Question: I am having some problems getting the height of the top JPanel (this is essentially the top-most parent JPanel) to resize to the height of its child JPanel. As a result, when I place the top JPanel into a grid layout, there is extra gap below the child JPanel that is being occupied by the parent JPanel. What I want to do is to eliminate this gap such that the size of the top JPanel will be the same size as the child JPanel.
Essentially, the parent JPanel is a class that extends JPanel. I've tried to resize it to the size of the child JPanel using the size of the child JPanel, but the results are still the same.
'''
this.setSize(childJPanel.getSize());
'''
To clarify, I've used the Matisse visual editor to edit this top JPanel (set to GroupLayout), and I am placing this top JPanel into another JPanel with a GridLayout.
How to force top JPanel to resize to the height of its child JPanel?
CODE:
'''
/*
* To change this template, choose Tools | Templates
* and open the template in the editor.
*/
package helloworld;
/**
*
* @author Justin
*/
public class FooPanel extends javax.swing.JPanel {
/**
* Creates new form NewJPanel
*/
public FooPanel() {
initComponents();
}
/**
* This method is called from within the constructor to initialize the form.
* WARNING: Do NOT modify this code. The content of this method is always
* regenerated by the Form Editor.
*/
@SuppressWarnings("unchecked")
// <editor-fold defaultstate="collapsed" desc="Generated Code">
private void initComponents() {
jPanel1 = new javax.swing.JPanel();
jLabel2 = new javax.swing.JLabel();
jPanel1.setBorder(javax.swing.BorderFactory.createLineBorder(new java.awt.Color(0, 0, 0)));
jLabel2.setText("HELLOWORLD");
javax.swing.GroupLayout jPanel1Layout = new javax.swing.GroupLayout(jPanel1);
jPanel1.setLayout(jPanel1Layout);
jPanel1Layout.setHorizontalGroup(
jPanel1Layout.createParallelGroup(javax.swing.GroupLayout.Alignment.LEADING)
.addGroup(jPanel1Layout.createSequentialGroup()
.addContainerGap()
.addComponent(jLabel2)
.addContainerGap(122, Short.MAX_VALUE))
);
jPanel1Layout.setVerticalGroup(
jPanel1Layout.createParallelGroup(javax.swing.GroupLayout.Alignment.LEADING)
.addGroup(jPanel1Layout.createSequentialGroup()
.addContainerGap()
.addComponent(jLabel2)
.addContainerGap(45, Short.MAX_VALUE))
);
javax.swing.GroupLayout layout = new javax.swing.GroupLayout(this);
this.setLayout(layout);
layout.setHorizontalGroup(
layout.createParallelGroup(javax.swing.GroupLayout.Alignment.LEADING)
.addComponent(jPanel1, javax.swing.GroupLayout.PREFERRED_SIZE, javax.swing.GroupLayout.DEFAULT_SIZE, javax.swing.GroupLayout.PREFERRED_SIZE)
);
layout.setVerticalGroup(
layout.createParallelGroup(javax.swing.GroupLayout.Alignment.LEADING)
.addComponent(jPanel1, javax.swing.GroupLayout.PREFERRED_SIZE, javax.swing.GroupLayout.DEFAULT_SIZE, javax.swing.GroupLayout.PREFERRED_SIZE)
);
}// </editor-fold>
// Variables declaration - do not modify
private javax.swing.JLabel jLabel2;
private javax.swing.JPanel jPanel1;
// End of variables declaration
}
/*
* To change this template, choose Tools | Templates
* and open the template in the editor.
*/
package helloworld;
import java.awt.GridLayout;
import javax.swing.border.EmptyBorder;
/**
*
* @author Justin
*/
public class NewJApplet extends javax.swing.JApplet {
/**
* Initializes the applet NewJApplet
*/
@Override
public void init() {
/* Set the Nimbus look and feel */
//<editor-fold defaultstate="collapsed" desc=" Look and feel setting code (optional) ">
/* If Nimbus (introduced in Java SE 6) is not available, stay with the default look and feel.
* For details see http://download.oracle.com/javase/tutorial/uiswing/lookandfeel/plaf.html
*/
try {
for (javax.swing.UIManager.LookAndFeelInfo info : javax.swing.UIManager.getInstalledLookAndFeels()) {
if ("Nimbus".equals(info.getName())) {
javax.swing.UIManager.setLookAndFeel(info.getClassName());
break;
}
}
} catch (ClassNotFoundException ex) {
java.util.logging.Logger.getLogger(NewJApplet.class.getName()).log(java.util.logging.Level.SEVERE, null, ex);
} catch (InstantiationException ex) {
java.util.logging.Logger.getLogger(NewJApplet.class.getName()).log(java.util.logging.Level.SEVERE, null, ex);
} catch (IllegalAccessException ex) {
java.util.logging.Logger.getLogger(NewJApplet.class.getName()).log(java.util.logging.Level.SEVERE, null, ex);
} catch (javax.swing.UnsupportedLookAndFeelException ex) {
java.util.logging.Logger.getLogger(NewJApplet.class.getName()).log(java.util.logging.Level.SEVERE, null, ex);
}
//</editor-fold>
/* Create and display the applet */
try {
java.awt.EventQueue.invokeAndWait(new Runnable() {
public void run() {
initComponents();
FooPanel panel1 = new FooPanel();
FooPanel panel2 = new FooPanel();
FooPanel panel3 = new FooPanel();
myPanel.setBorder(new EmptyBorder(5, 5, 5, 5) );
myPanel.setLayout(new GridLayout(0,1));
myPanel.add(panel1);
myPanel.add(panel2);
myPanel.add(panel3);
}
});
} catch (Exception ex) {
ex.printStackTrace();
}
}
/**
* This method is called from within the init() method to initialize the
* form. WARNING: Do NOT modify this code. The content of this method is
* always regenerated by the Form Editor.
*/
@SuppressWarnings("unchecked")
// <editor-fold defaultstate="collapsed" desc="Generated Code">
private void initComponents() {
myPanel = new javax.swing.JPanel();
javax.swing.GroupLayout myPanelLayout = new javax.swing.GroupLayout(myPanel);
myPanel.setLayout(myPanelLayout);
myPanelLayout.setHorizontalGroup(
myPanelLayout.createParallelGroup(javax.swing.GroupLayout.Alignment.LEADING)
.addGap(0, 200, Short.MAX_VALUE)
);
myPanelLayout.setVerticalGroup(
myPanelLayout.createParallelGroup(javax.swing.GroupLayout.Alignment.LEADING)
.addGap(0, 300, Short.MAX_VALUE)
);
javax.swing.GroupLayout layout = new javax.swing.GroupLayout(getContentPane());
getContentPane().setLayout(layout);
layout.setHorizontalGroup(
layout.createParallelGroup(javax.swing.GroupLayout.Alignment.LEADING)
.addGroup(layout.createSequentialGroup()
.addComponent(myPanel, javax.swing.GroupLayout.PREFERRED_SIZE, javax.swing.GroupLayout.DEFAULT_SIZE, javax.swing.GroupLayout.PREFERRED_SIZE)
.addGap(0, 200, Short.MAX_VALUE))
);
layout.setVerticalGroup(
layout.createParallelGroup(javax.swing.GroupLayout.Alignment.LEADING)
.addComponent(myPanel, javax.swing.GroupLayout.DEFAULT_SIZE, javax.swing.GroupLayout.DEFAULT_SIZE, Short.MAX_VALUE)
);
}// </editor-fold>
// Variables declaration - do not modify
private javax.swing.JPanel myPanel;
// End of variables declaration
}
'''
RESULT:

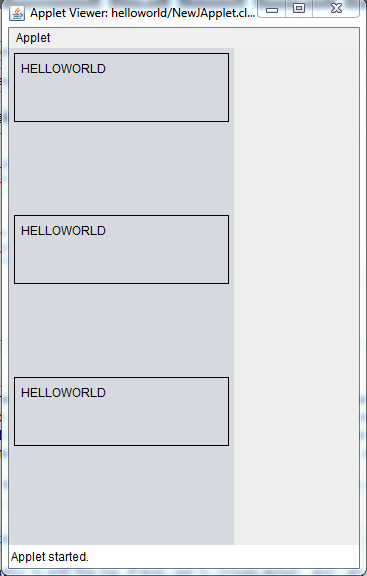
Answer: As mentioned by Guillaume Polet above, it turns out that 'GridLayout' "sets equal size on all its children (based on the available space and the maximum preferred size of all its children)". Using the 'BoxLayout' manager (specifically 'PAGE_LAYOUT') will alleviate the issues described above. Specifically, 'BoxLayout' will not set all its children to equal size. I found this page to be very useful for figuring out <URL>.
Glue and RigidArea can be used to space components when using BoxLayout.